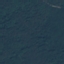
Land use / land cover: Forest